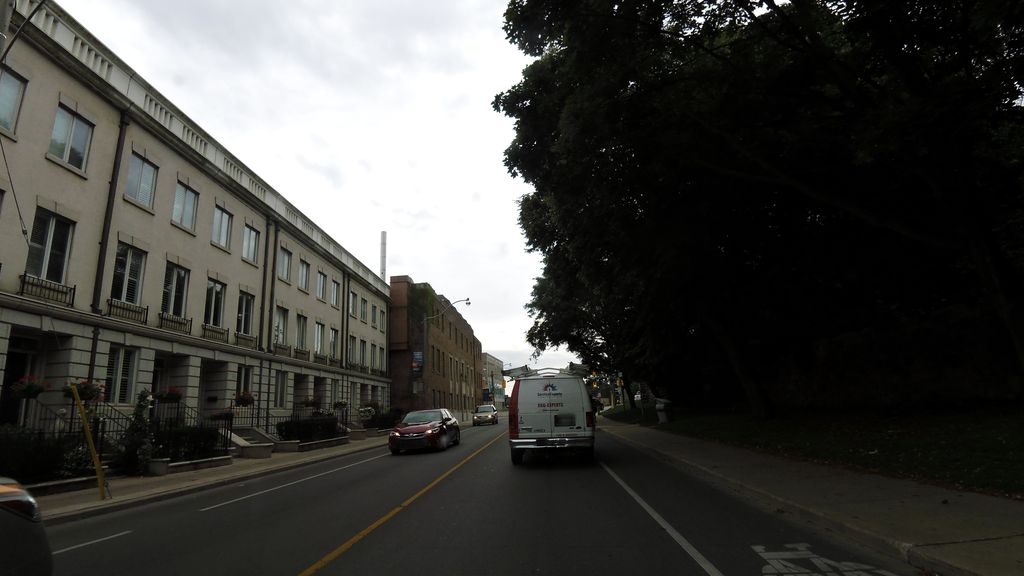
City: toronto